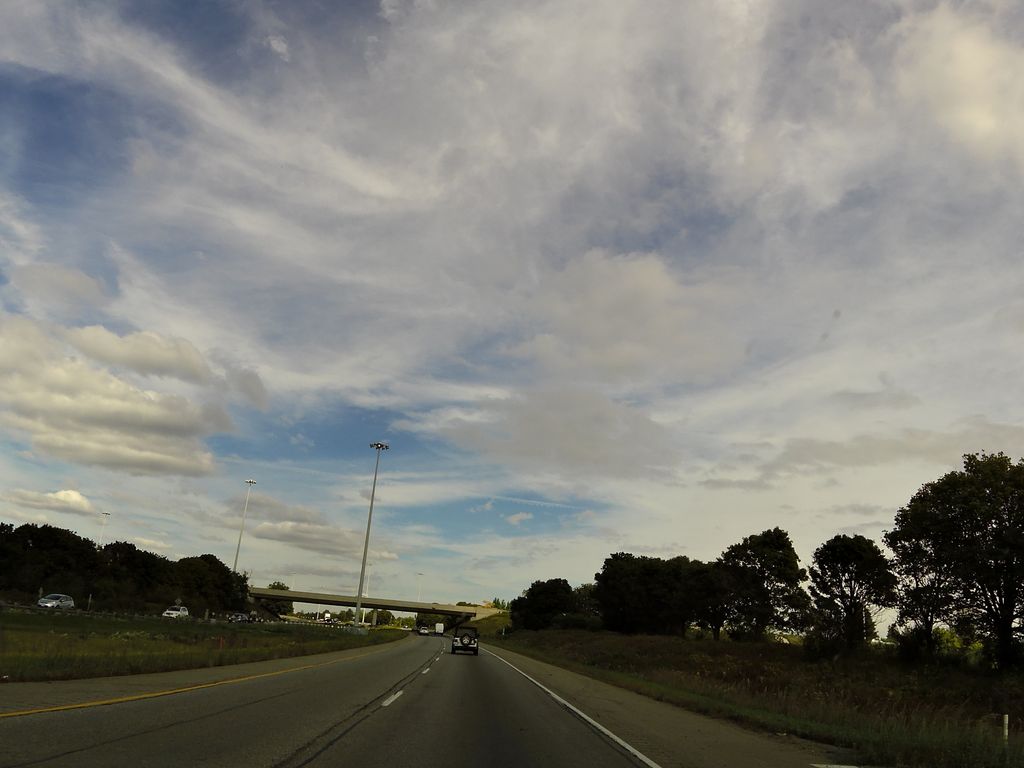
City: hamilton